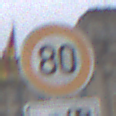
Verkehrszeichen: Geschwindigkeit80
Zusatzzeichen unten: Entfernungsangaben1
Umgebung: Outdoor, Suburban
Tageszeit: Midday
Wetter: Overcast
Licht: Natural
Jahreszeit: NotSpecified
Kontrast: LowContrast